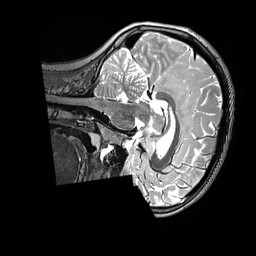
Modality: T2w
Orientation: sagittal
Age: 12
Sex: male
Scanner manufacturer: siemens
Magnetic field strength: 3 T
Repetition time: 3.2 s
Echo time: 0.564 s